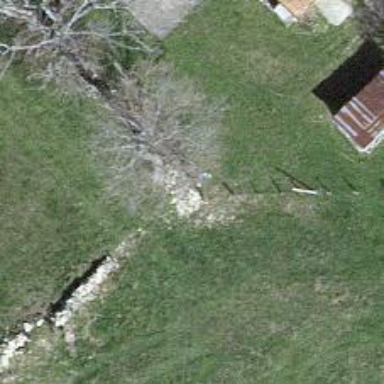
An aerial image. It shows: Dry stone wall barrier.